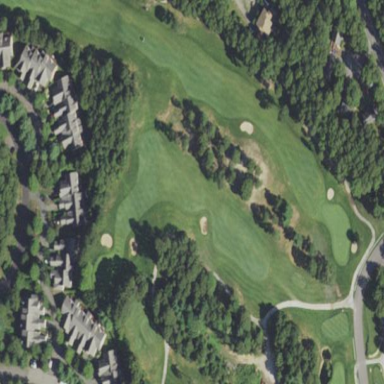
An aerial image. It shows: Grassy area designated as golf fairway.